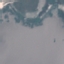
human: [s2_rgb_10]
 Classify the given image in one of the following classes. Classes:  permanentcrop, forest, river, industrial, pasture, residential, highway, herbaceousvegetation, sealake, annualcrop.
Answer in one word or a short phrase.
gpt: SeaLake